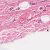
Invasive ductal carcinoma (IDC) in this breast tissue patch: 0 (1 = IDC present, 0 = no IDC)